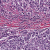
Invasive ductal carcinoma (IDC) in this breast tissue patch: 1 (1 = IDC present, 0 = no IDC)